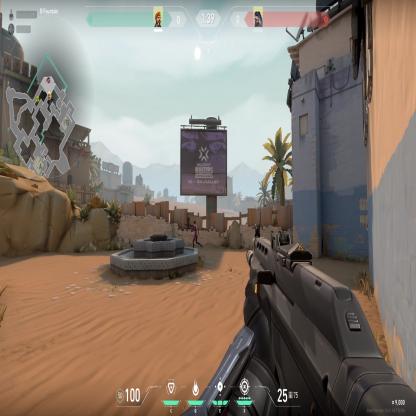
Label: enemy